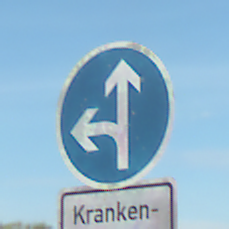
Verkehrszeichen: VorgeschriebeneFahrtrichtungGeradeausOderLinks
Zusatzzeichen unten: BesondereFahrzeugeUndTransportgueter4
Umgebung: Outdoor, Suburban
Tageszeit: MorningAfternoon
Wetter: PartlyCloudy
Licht: Natural
Jahreszeit: NotSpecified
Kontrast: HighContrast